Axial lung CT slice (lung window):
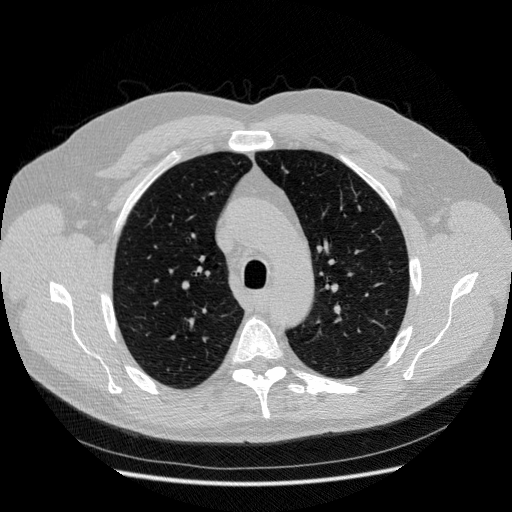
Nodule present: no